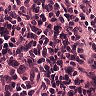
Metastatic tissue present: no